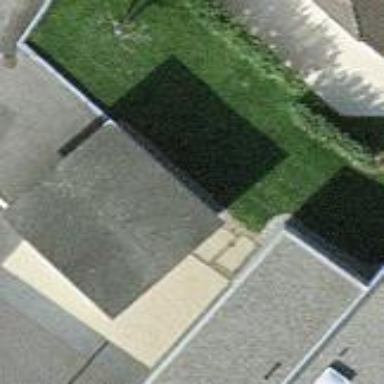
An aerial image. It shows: Garage.